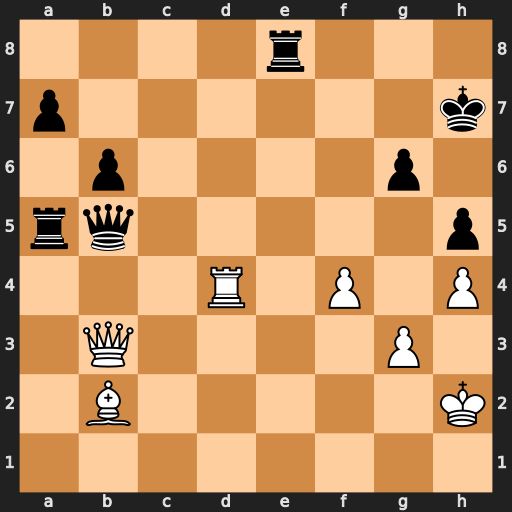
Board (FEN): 4r3/p6k/1p4p1/rq5p/3R1P1P/1Q4P1/1B5K/8
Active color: w
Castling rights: -
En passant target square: -
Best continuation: Qf7+ Kh6 Rd2 Re2+ Kh3 Qf5+ Qxf5 Rxf5 Rxe2